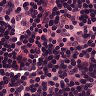
Metastatic tissue present: no